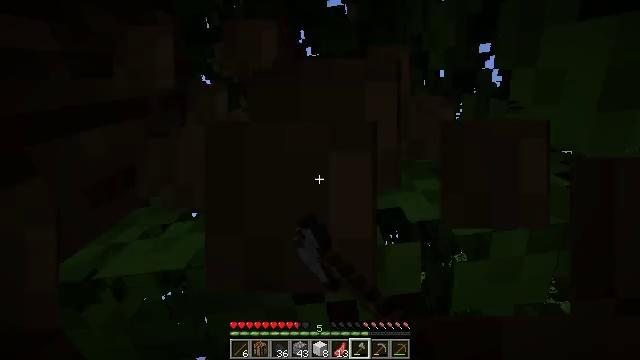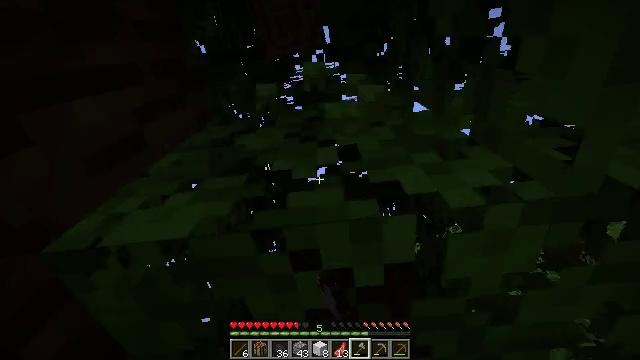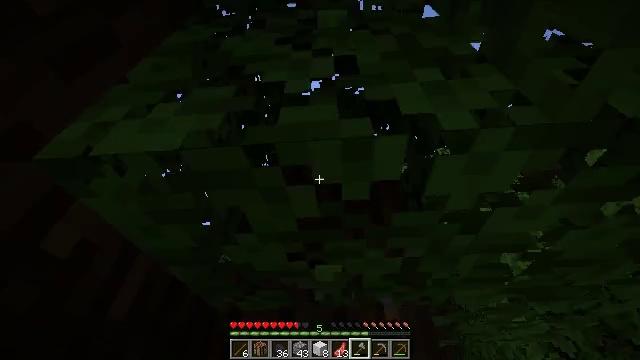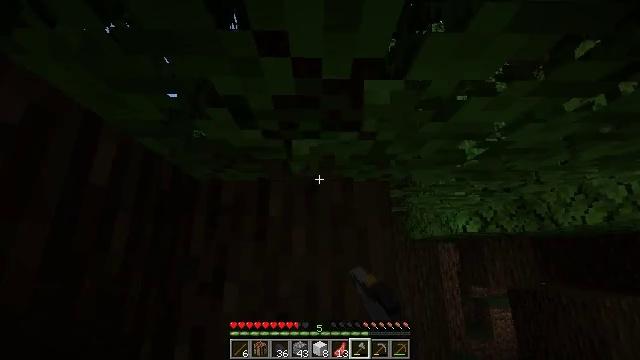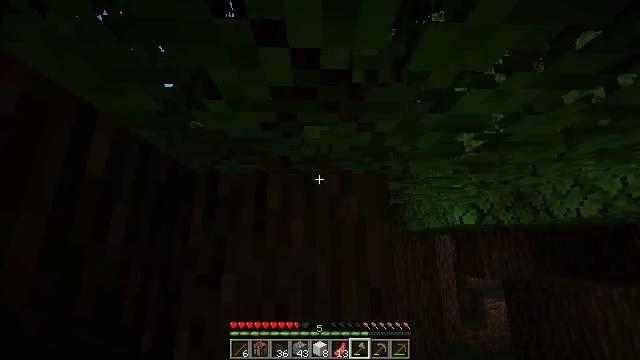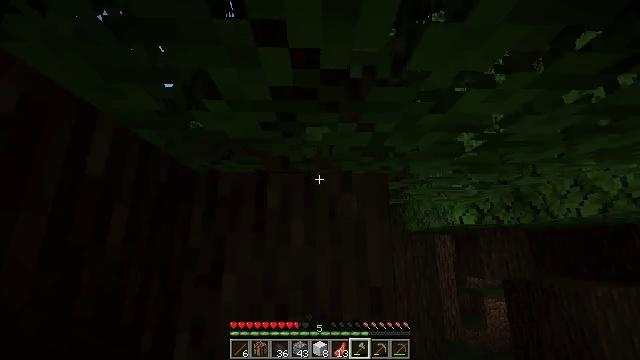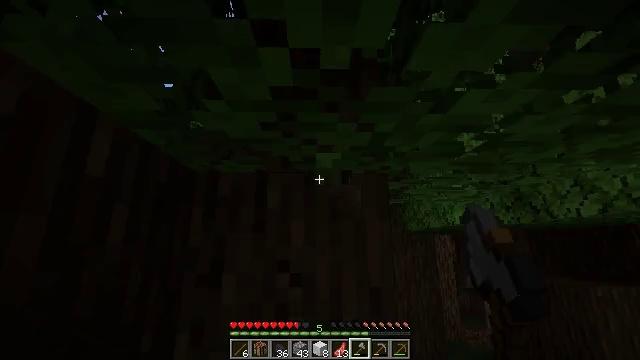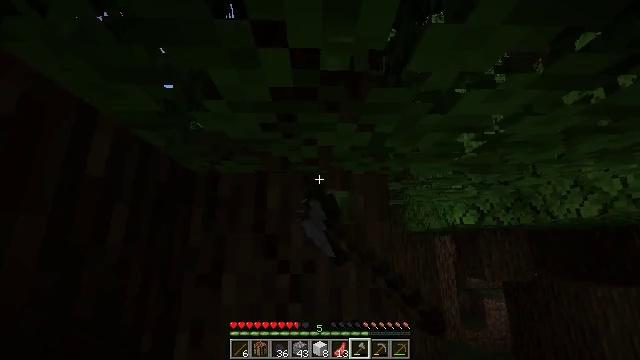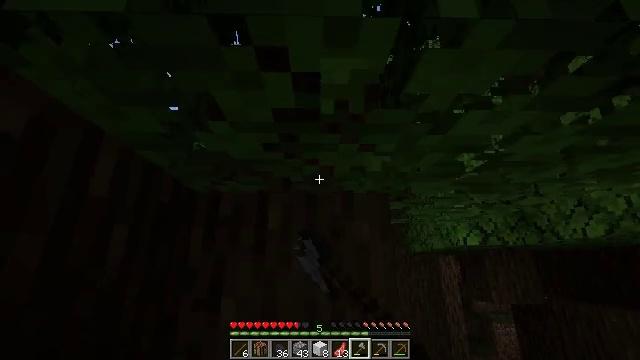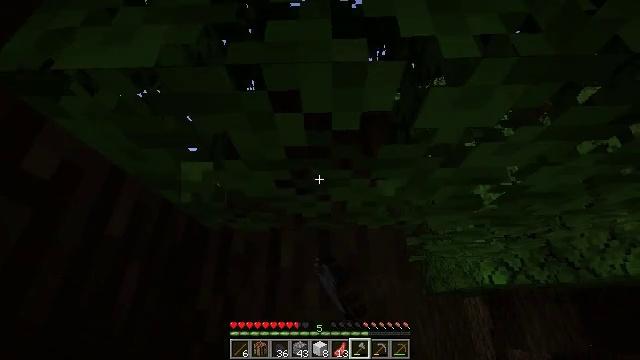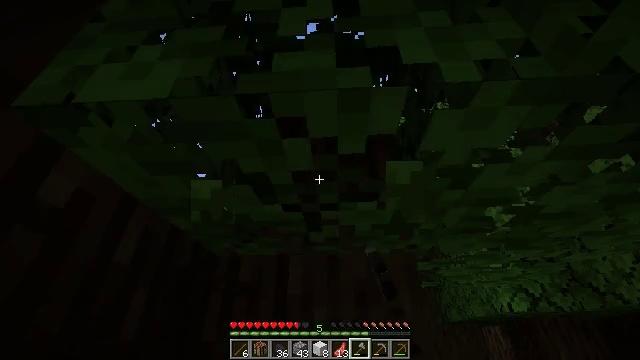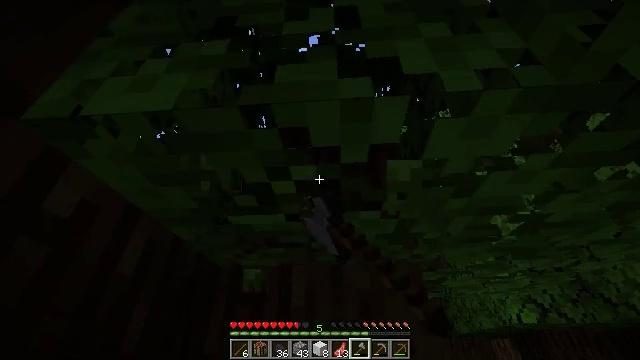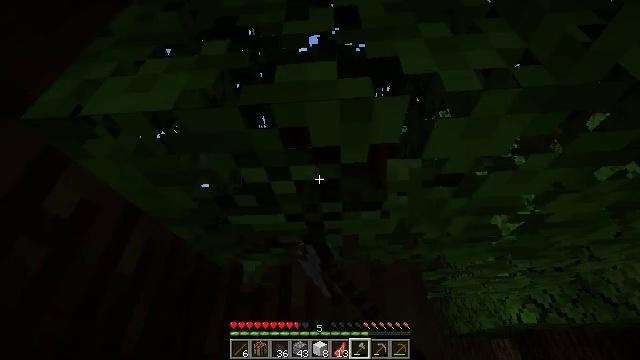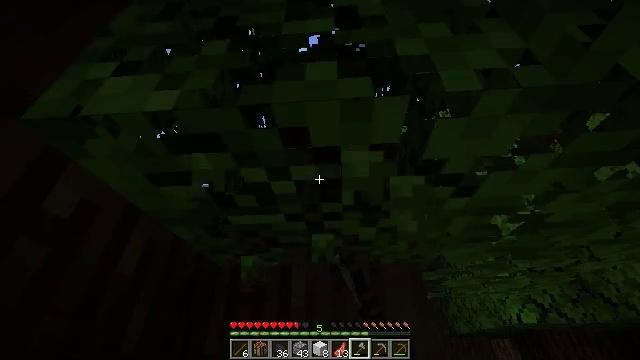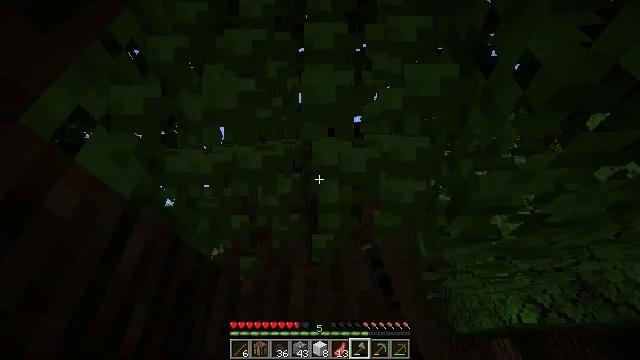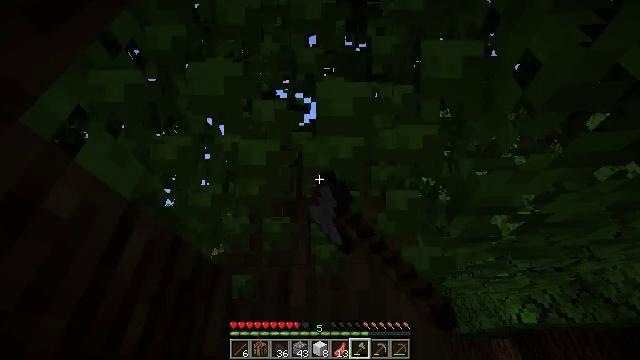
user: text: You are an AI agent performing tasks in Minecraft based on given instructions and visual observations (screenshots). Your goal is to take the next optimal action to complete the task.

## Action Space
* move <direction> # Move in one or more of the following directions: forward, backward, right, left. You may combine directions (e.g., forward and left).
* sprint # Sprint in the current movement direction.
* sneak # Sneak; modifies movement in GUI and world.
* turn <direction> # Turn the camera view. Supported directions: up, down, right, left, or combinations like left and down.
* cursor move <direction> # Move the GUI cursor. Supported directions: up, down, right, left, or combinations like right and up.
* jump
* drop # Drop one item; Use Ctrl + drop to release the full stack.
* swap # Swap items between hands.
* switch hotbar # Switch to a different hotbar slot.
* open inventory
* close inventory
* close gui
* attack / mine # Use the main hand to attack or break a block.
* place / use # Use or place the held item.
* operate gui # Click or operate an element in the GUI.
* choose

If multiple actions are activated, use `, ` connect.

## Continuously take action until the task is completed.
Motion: motion action
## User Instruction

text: Gather dark oak leaves from the canopy.
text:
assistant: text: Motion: turn down, attack / mine
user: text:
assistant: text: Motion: turn right and down, attack / mine
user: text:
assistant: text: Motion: turn right and down, attack / mine
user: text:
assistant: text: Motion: turn down, attack / mine
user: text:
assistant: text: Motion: attack / mine
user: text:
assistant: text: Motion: attack / mine
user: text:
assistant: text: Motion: attack / mine
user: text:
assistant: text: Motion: turn up, attack / mine
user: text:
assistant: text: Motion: turn left and up, attack / mine
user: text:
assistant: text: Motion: turn left and up, attack / mine
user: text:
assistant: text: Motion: turn up, attack / mine
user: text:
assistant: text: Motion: attack / mine
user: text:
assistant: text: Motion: attack / mine
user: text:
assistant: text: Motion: attack / mine
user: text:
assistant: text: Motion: attack / mine
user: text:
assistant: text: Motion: attack / mine
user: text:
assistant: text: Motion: attack / mine
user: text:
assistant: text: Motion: attack / mine
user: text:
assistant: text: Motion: attack / mine
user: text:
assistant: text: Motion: attack / mine